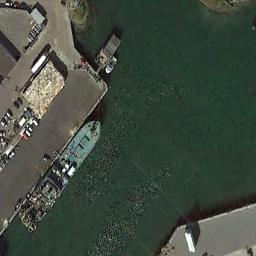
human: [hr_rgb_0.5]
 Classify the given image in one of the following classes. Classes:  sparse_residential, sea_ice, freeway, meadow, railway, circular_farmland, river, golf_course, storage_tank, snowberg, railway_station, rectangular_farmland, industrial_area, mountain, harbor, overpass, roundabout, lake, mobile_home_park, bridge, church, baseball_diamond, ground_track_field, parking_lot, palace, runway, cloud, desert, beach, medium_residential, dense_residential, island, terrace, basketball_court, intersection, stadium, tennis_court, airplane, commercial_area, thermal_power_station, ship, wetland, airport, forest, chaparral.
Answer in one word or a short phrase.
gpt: ship